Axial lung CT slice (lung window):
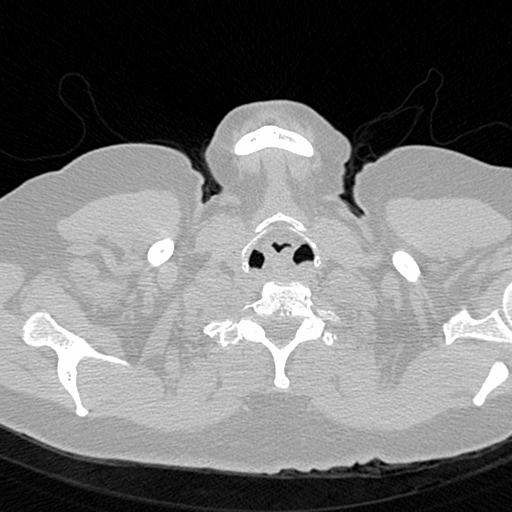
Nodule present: no